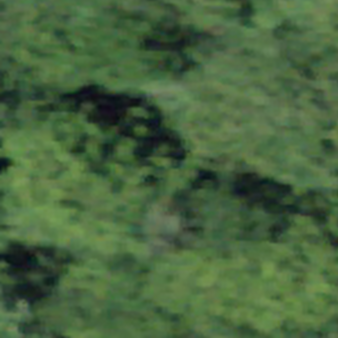
Label: other